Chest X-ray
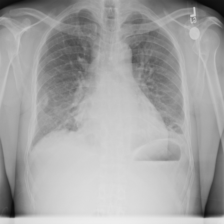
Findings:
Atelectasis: positive
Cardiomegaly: negative
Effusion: positive
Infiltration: negative
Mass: negative
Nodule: negative
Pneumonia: negative
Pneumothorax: negative
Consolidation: negative
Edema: negative
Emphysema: negative
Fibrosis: negative
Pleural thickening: negative
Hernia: negative